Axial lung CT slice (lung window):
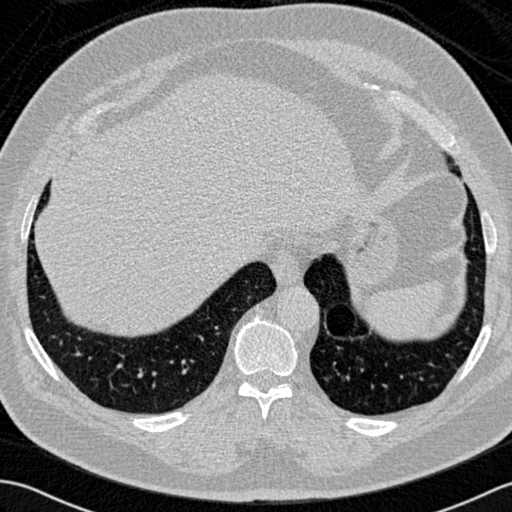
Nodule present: no